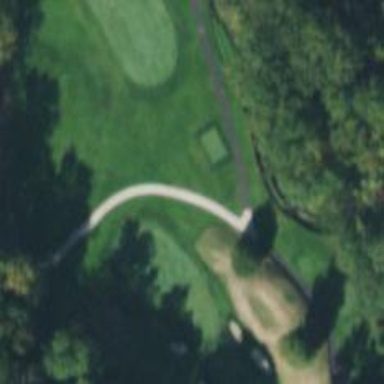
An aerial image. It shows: Service road designated as golf cart path.